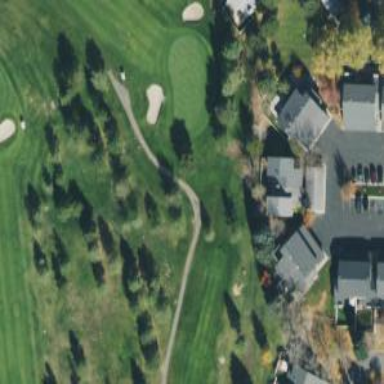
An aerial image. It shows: Path for golf carts.